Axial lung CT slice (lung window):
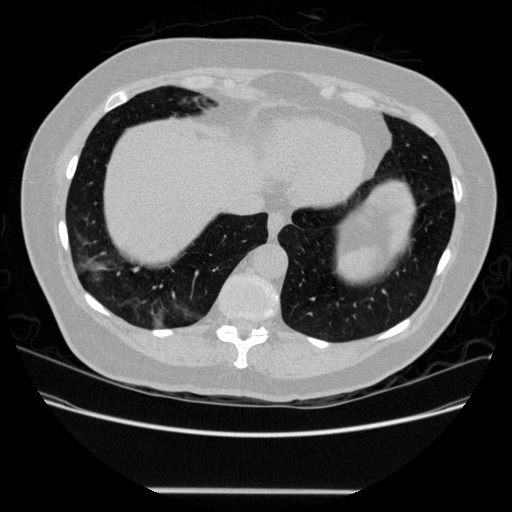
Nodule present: no